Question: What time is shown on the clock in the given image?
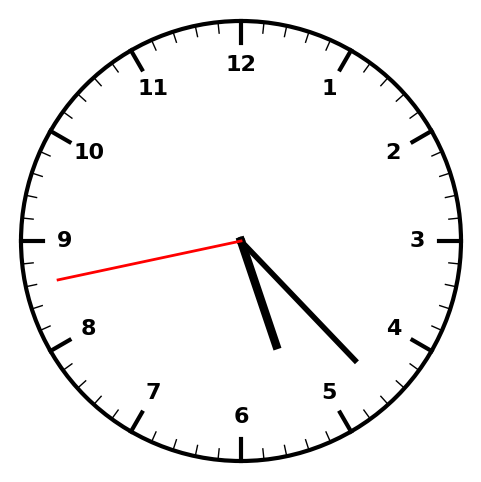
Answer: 05:22:43